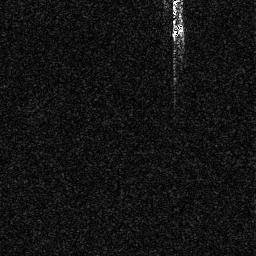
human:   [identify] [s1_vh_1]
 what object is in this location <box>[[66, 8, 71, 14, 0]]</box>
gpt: <ref>1 small ship at the top</ref>